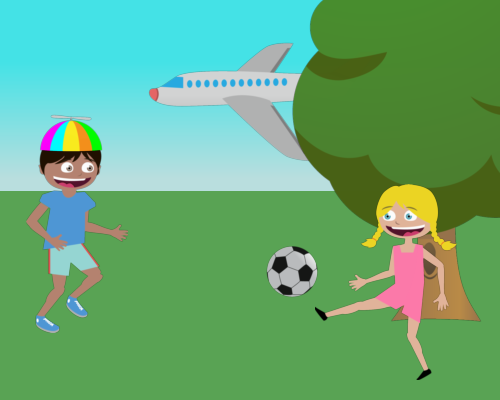
big plane on center of sky facing left on right a big leafy tree cut on left and top like 1 3 happy boy with hands on side stands on left side of plane boy wears colorful hat and shoulders ar at horizon line happy girl one leg up stands on front trunk she faces left and a soccer ball is on front raised foot like she kicks move the plane a little dows